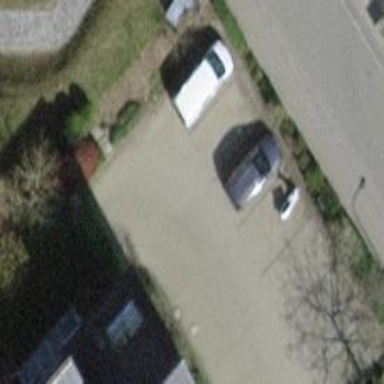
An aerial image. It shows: Driveway made of paving stones.